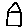
Label: house